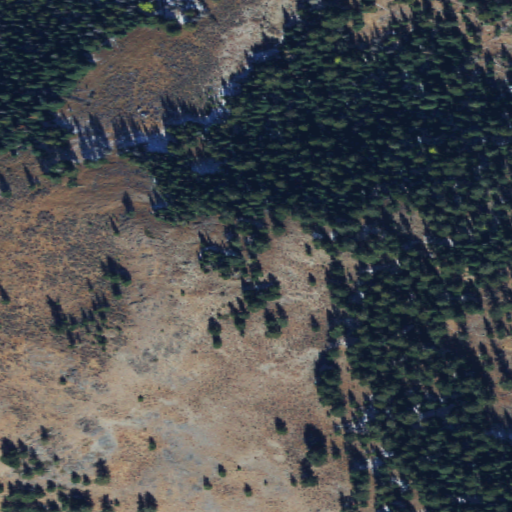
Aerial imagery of ridge(s) in Washington named Woodpile Ridge containing evergreen forest and shrub